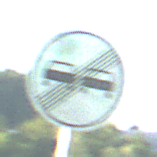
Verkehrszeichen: EndeUeberholverbot
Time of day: MorningAfternoon
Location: Outdoor (Nature)
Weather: PartlyCloudy
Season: NotSpecified
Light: Natural